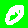
Digit: 0